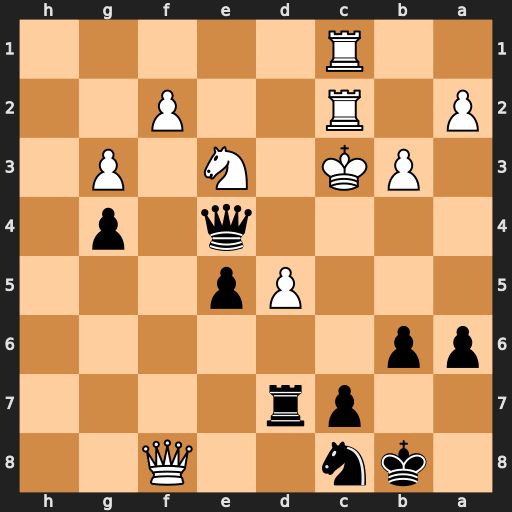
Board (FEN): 1kn2Q2/2pr4/pp6/3Pp3/4q1p1/1PK1N1P1/P1R2P2/2R5
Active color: b
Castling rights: -
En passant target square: -
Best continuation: Qd4#